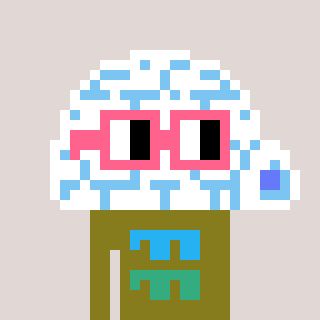
a pixel art character with square pink glasses, a igloo-shaped head and a gunk-colored body on a warm background